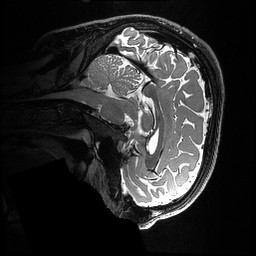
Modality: T2w
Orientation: sagittal
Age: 29
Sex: male
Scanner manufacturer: ge
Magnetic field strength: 3 T
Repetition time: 3.202 s
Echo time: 0.0664 s